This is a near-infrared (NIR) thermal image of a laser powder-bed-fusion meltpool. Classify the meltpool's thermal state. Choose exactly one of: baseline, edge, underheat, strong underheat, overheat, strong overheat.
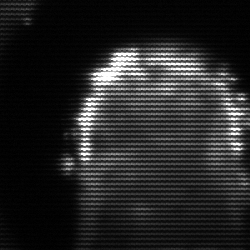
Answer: baseline